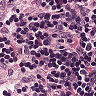
Metastatic tissue present: no